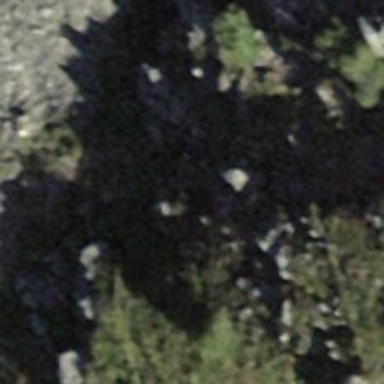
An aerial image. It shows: Cliff in nature.